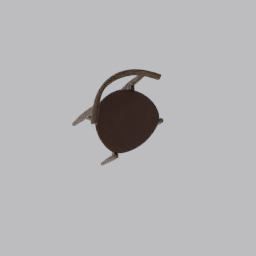
Label: furniture